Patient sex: M
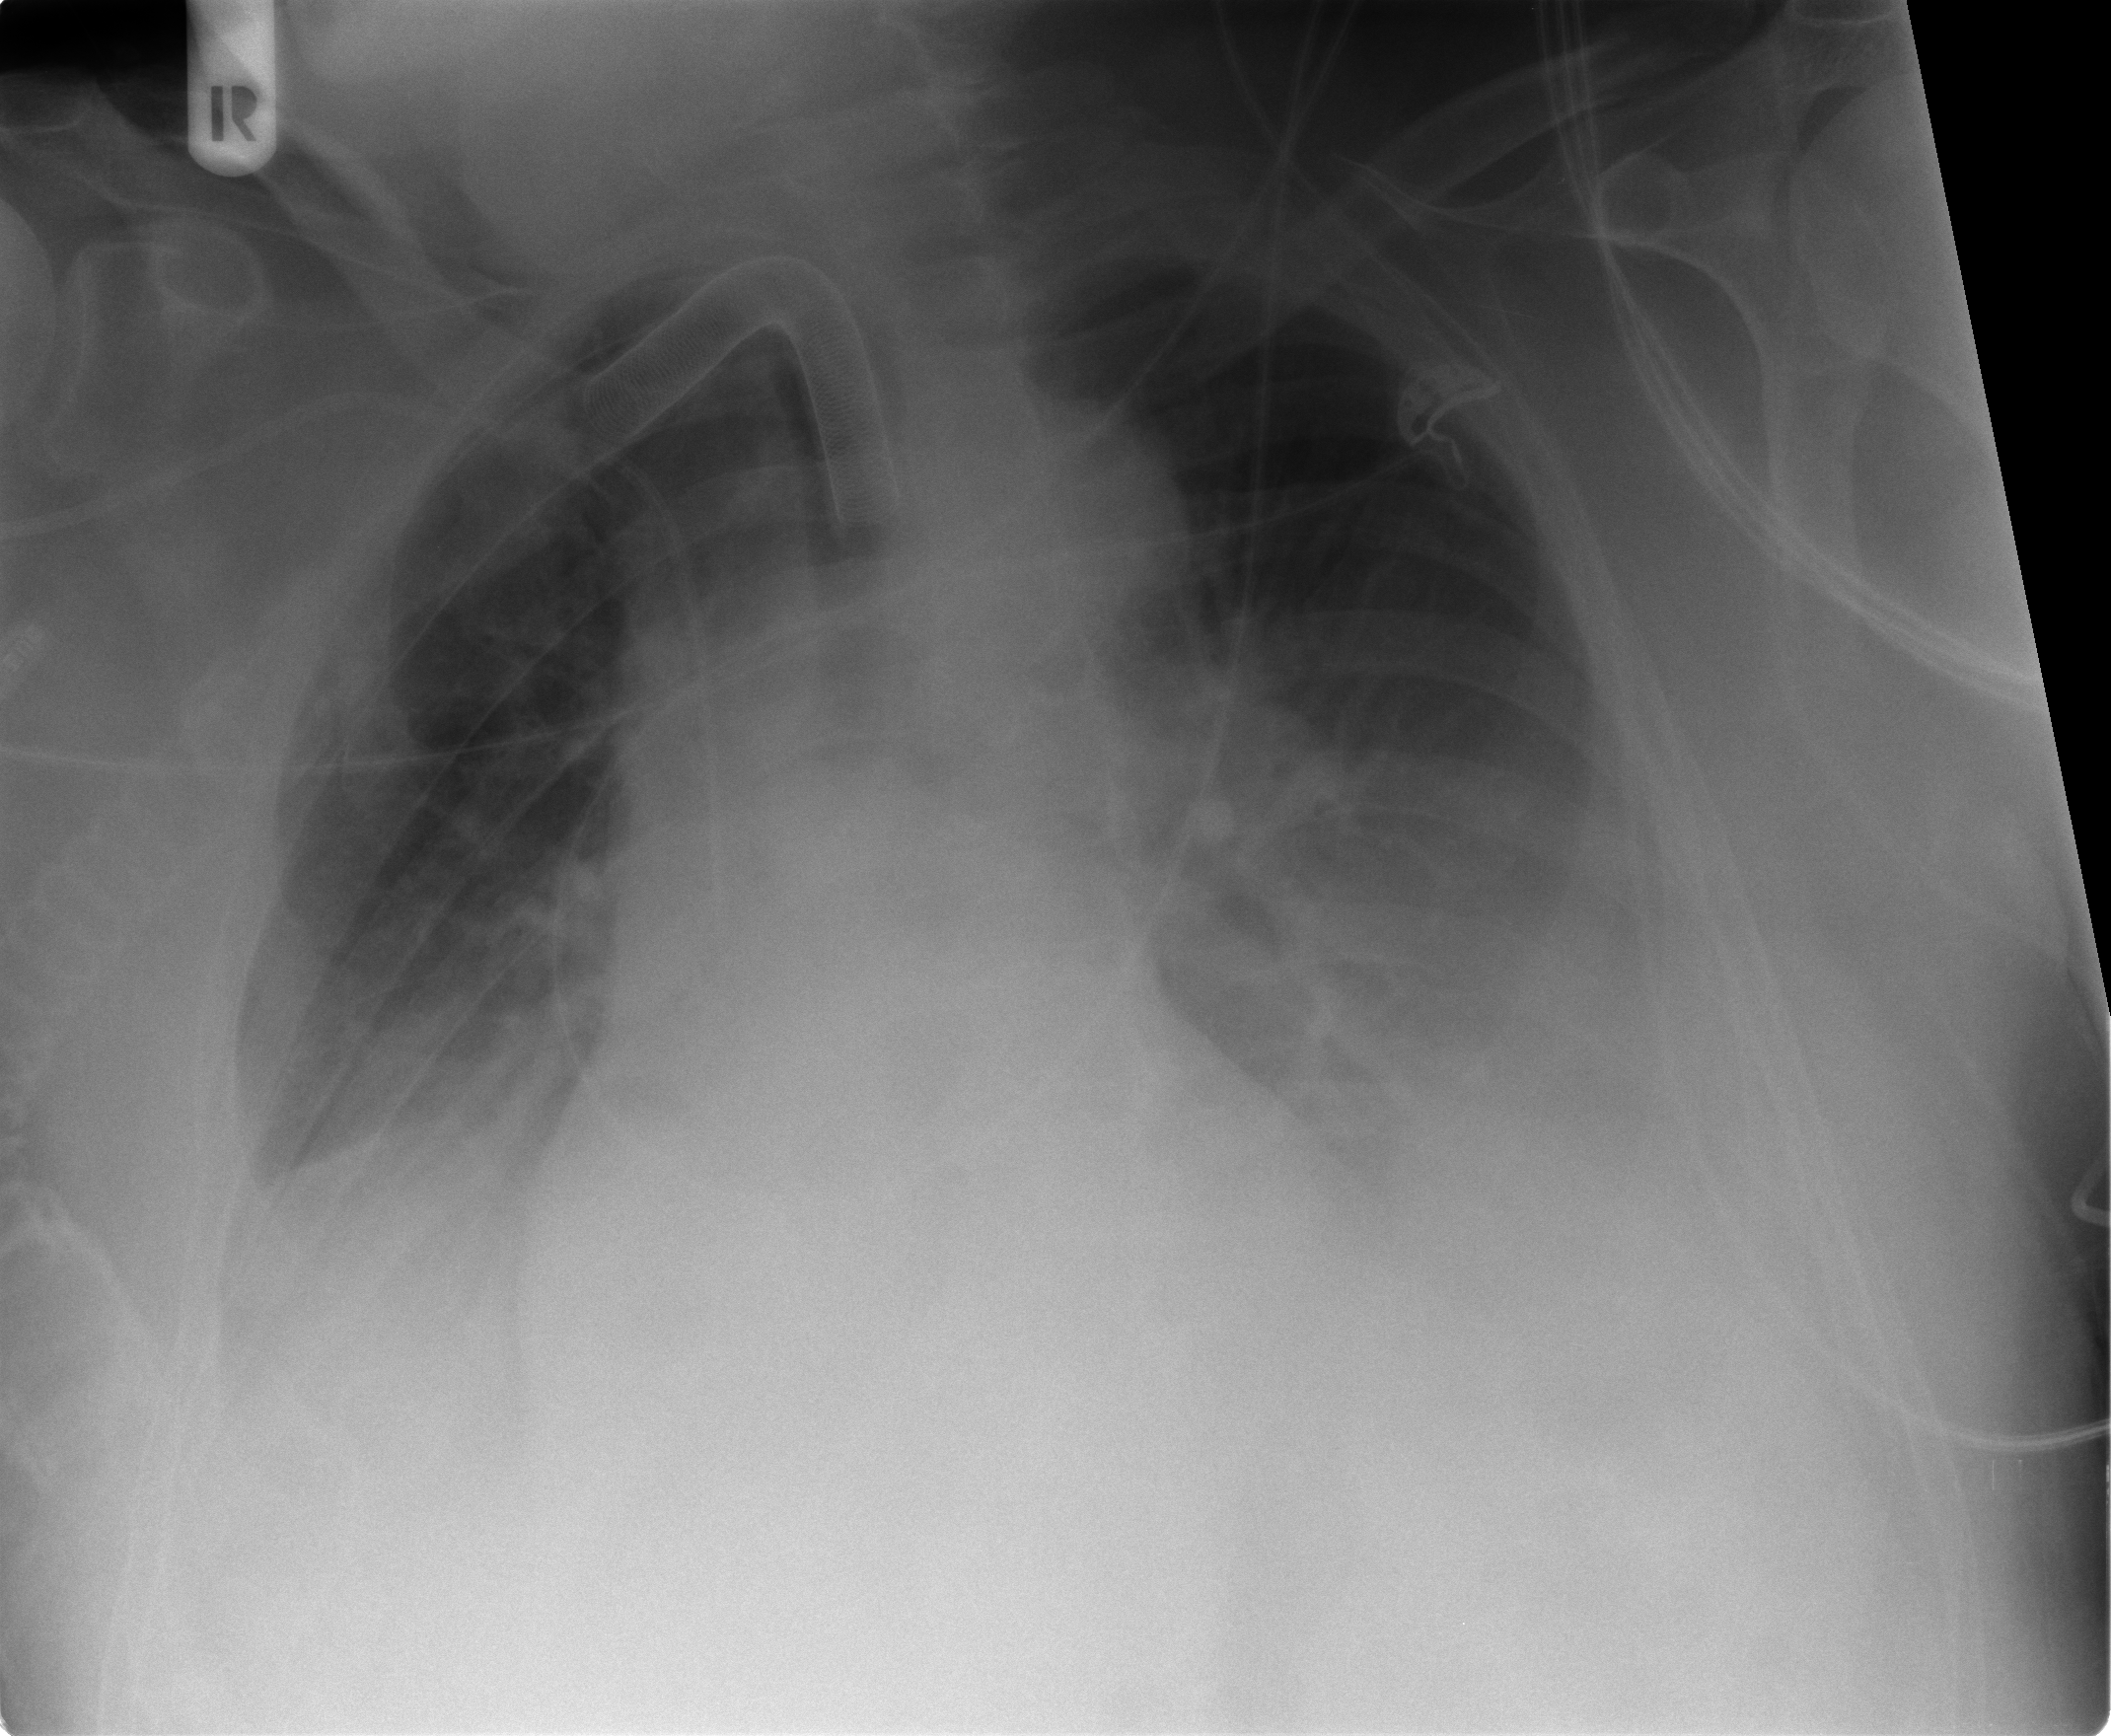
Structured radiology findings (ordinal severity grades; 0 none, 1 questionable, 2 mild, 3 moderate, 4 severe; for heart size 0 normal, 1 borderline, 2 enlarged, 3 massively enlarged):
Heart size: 0
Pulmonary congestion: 1
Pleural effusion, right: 1
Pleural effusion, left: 3
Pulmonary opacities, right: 0
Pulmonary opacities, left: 0
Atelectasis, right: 2
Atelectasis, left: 2